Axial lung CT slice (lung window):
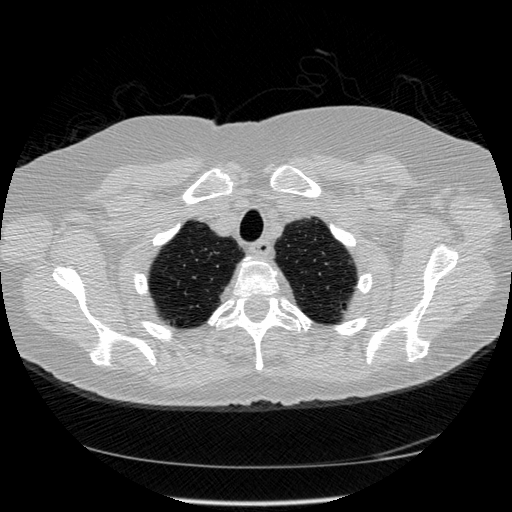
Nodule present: no